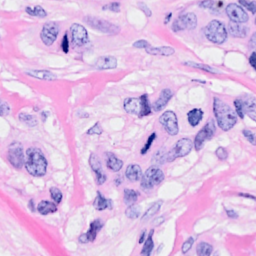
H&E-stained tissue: Breast